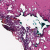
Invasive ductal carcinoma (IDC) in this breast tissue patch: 0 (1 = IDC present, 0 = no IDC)